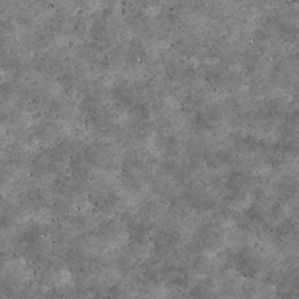
Label: non_frost